Question: I need two overlay two datasets with different Y-axis scales in Matplotlib. The data contains both positive and negative values. I want the two axes to share one origin, but Matplotlib does not align the two scales by default.
'''
import numpy as np
import matplotlib.pyplot as plt
fig = plt.figure()
ax1 = fig.add_subplot(111)
ax2 = ax1.twinx()
ax1.bar(range(6), (2, -2, 1, 0, 0, 0))
ax2.plot(range(6), (0, 2, 8, -2, 0, 0))
plt.show()
'''
I suppose it is possible to perform some computation with '.get_ylim()' and '.set_ylim()' two align the two scales. Is there an easier solution?

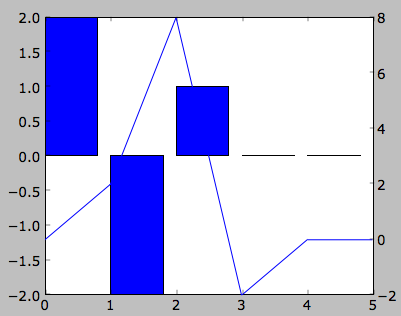
Answer: use the align_yaxis() function:
'''
import numpy as np
import matplotlib.pyplot as plt
def align_yaxis(ax1, v1, ax2, v2):
"""adjust ax2 ylimit so that v2 in ax2 is aligned to v1 in ax1"""
_, y1 = ax1.transData.transform((0, v1))
_, y2 = ax2.transData.transform((0, v2))
inv = ax2.transData.inverted()
_, dy = inv.transform((0, 0)) - inv.transform((0, y1-y2))
miny, maxy = ax2.get_ylim()
ax2.set_ylim(miny+dy, maxy+dy)
fig = plt.figure()
ax1 = fig.add_subplot(111)
ax2 = ax1.twinx()
ax1.bar(range(6), (2, -2, 1, 0, 0, 0))
ax2.plot(range(6), (0, 2, 8, -2, 0, 0))
align_yaxis(ax1, 0, ax2, 0)
plt.show()
'''